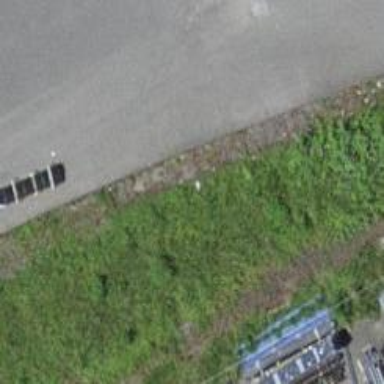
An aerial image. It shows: Railway yard with one track.